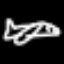
Label: airplane